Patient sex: M
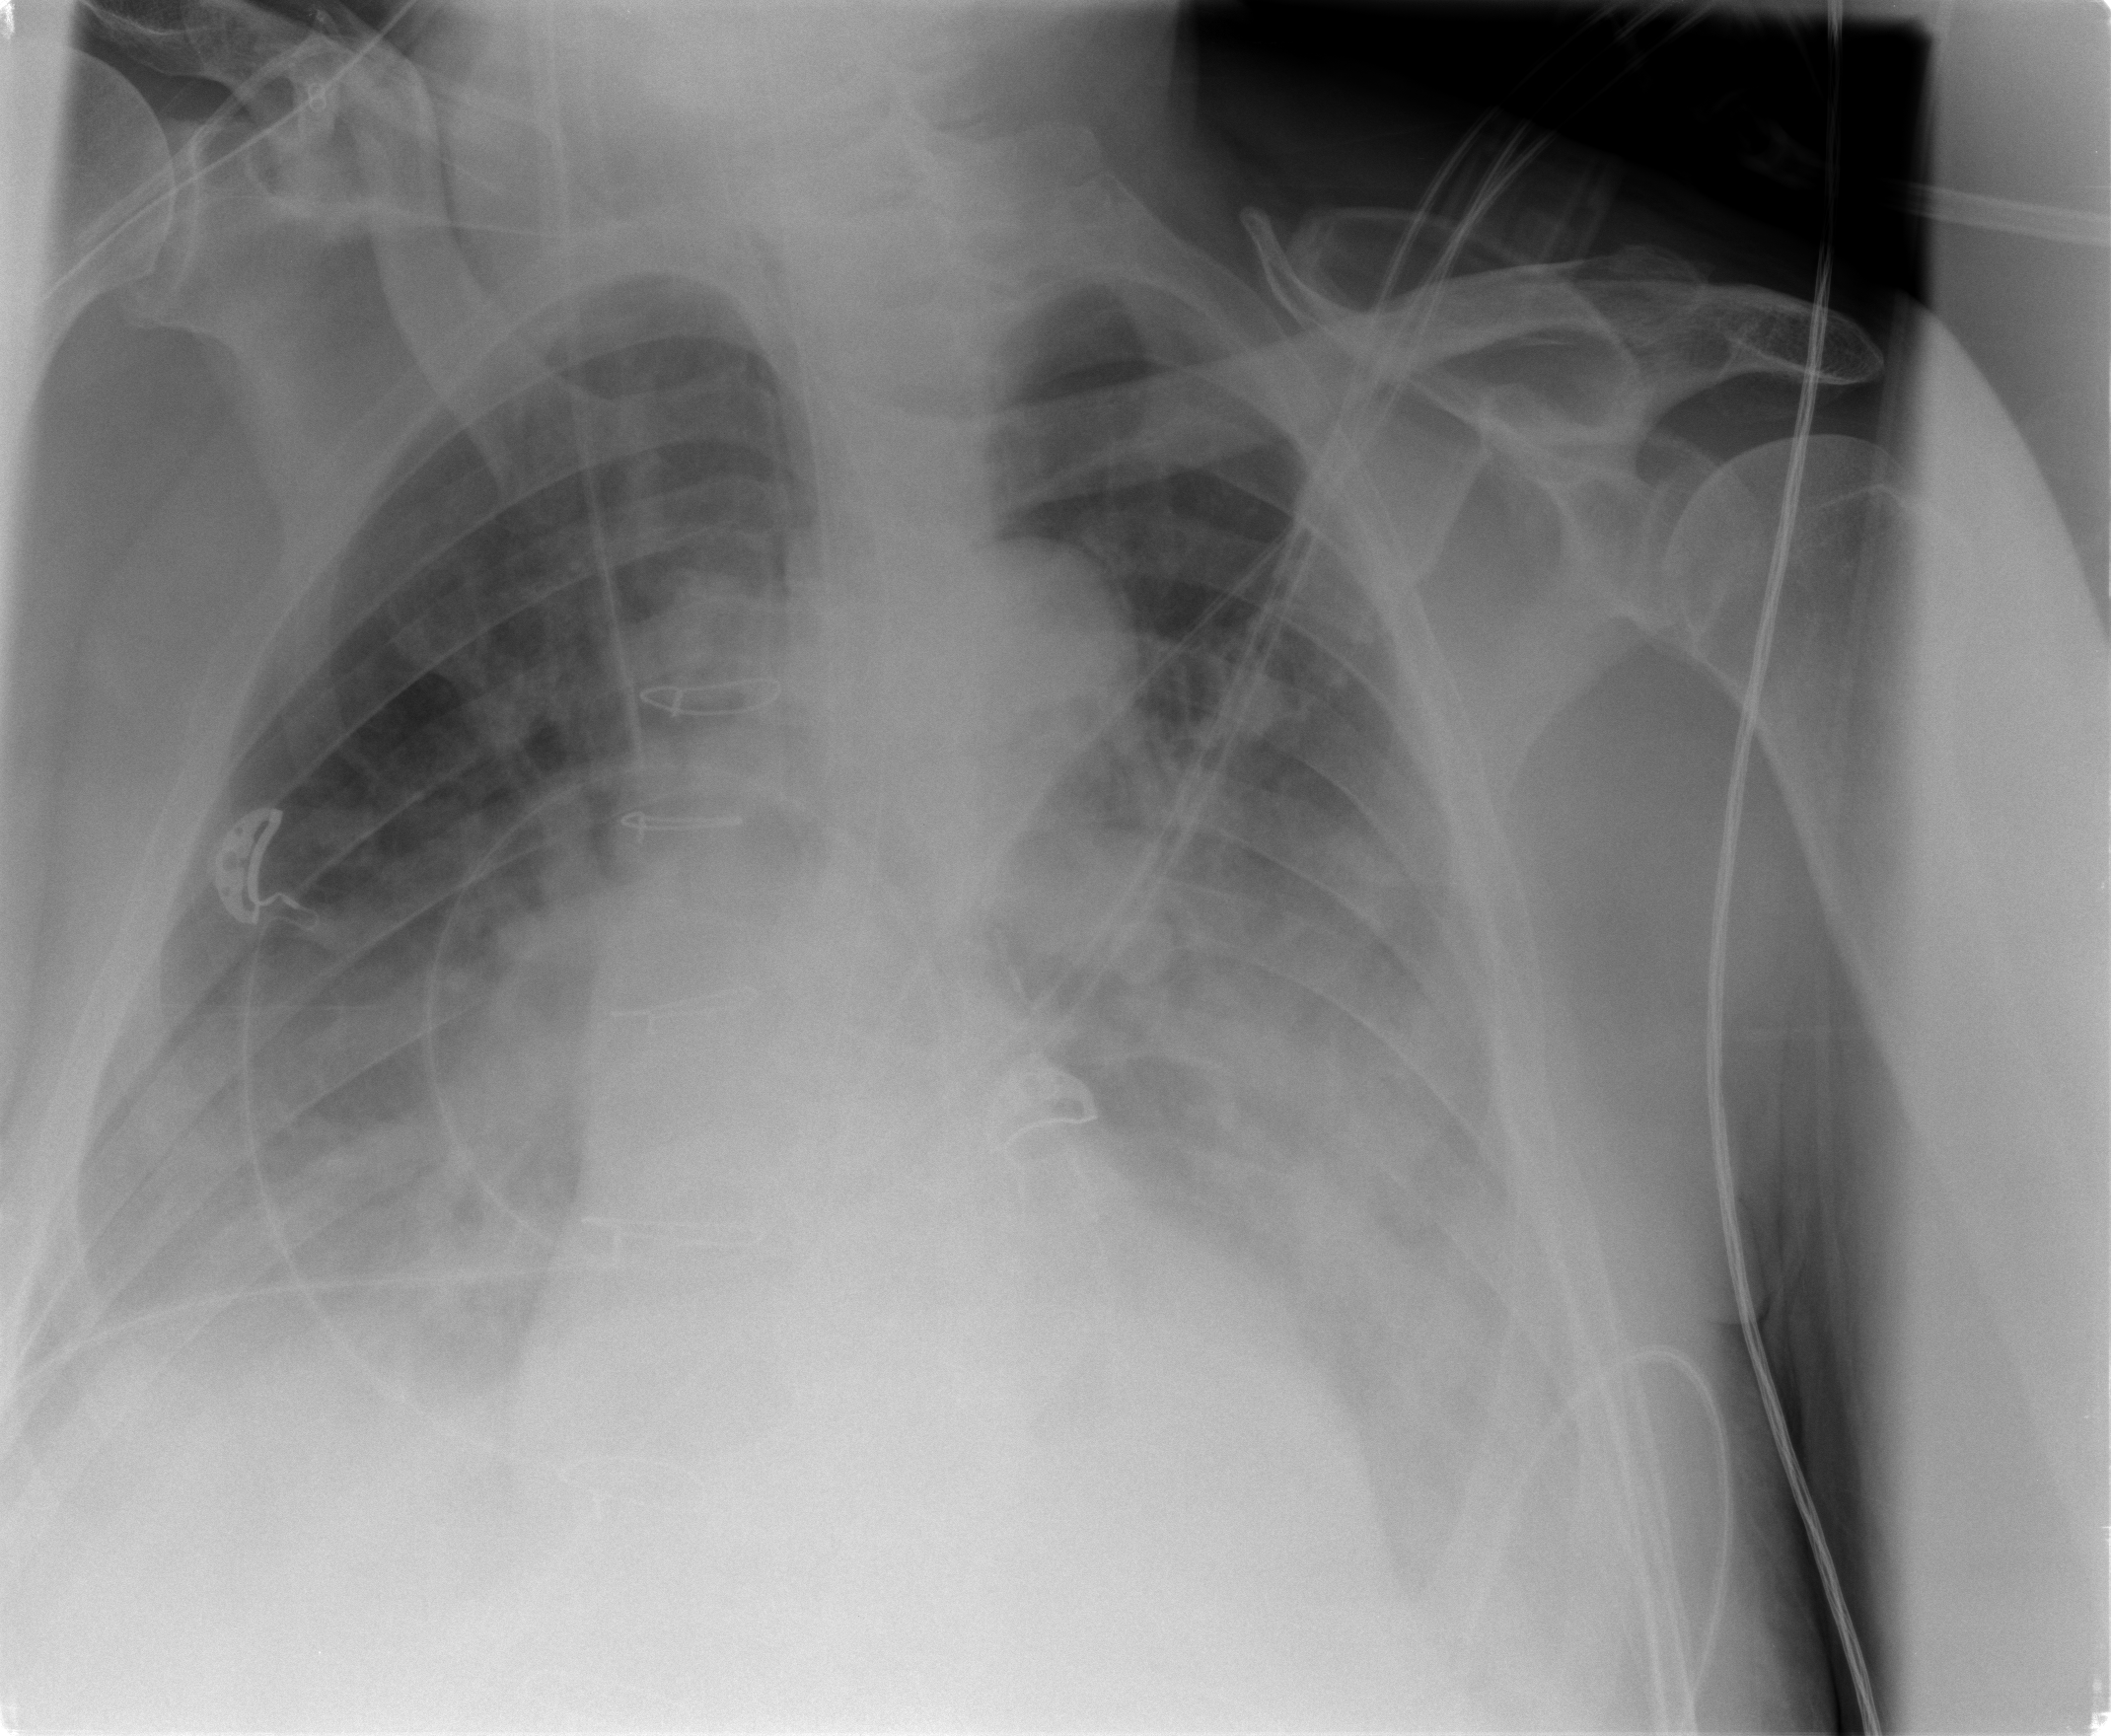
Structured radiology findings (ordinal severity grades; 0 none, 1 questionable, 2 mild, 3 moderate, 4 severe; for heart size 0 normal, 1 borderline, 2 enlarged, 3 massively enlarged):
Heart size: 2
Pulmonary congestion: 2
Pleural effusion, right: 3
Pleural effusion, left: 3
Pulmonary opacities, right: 2
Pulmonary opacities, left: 0
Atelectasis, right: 2
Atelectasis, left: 2